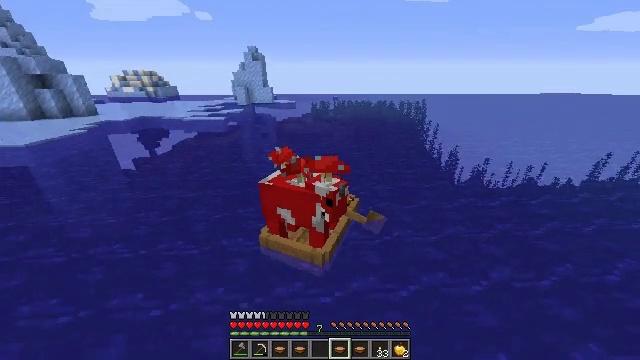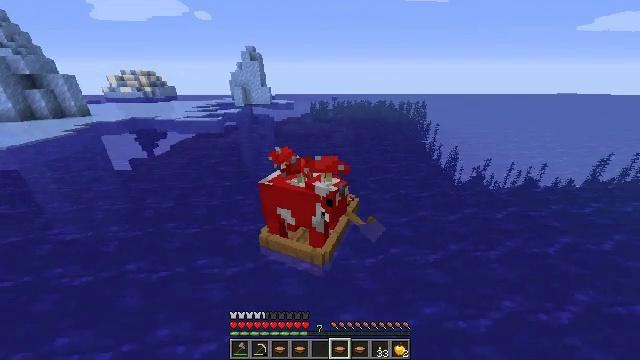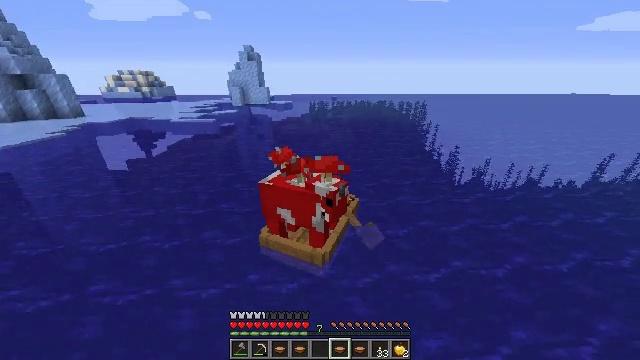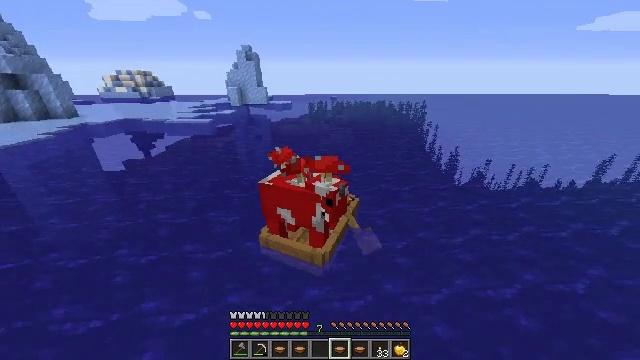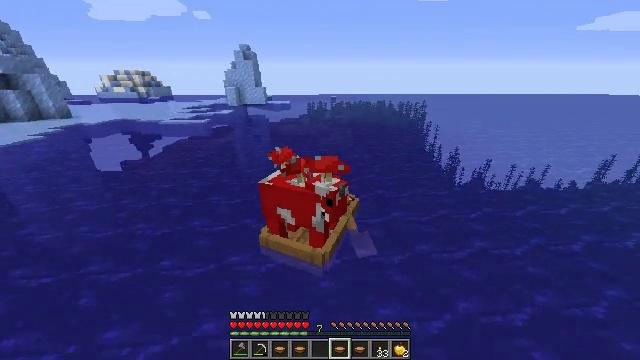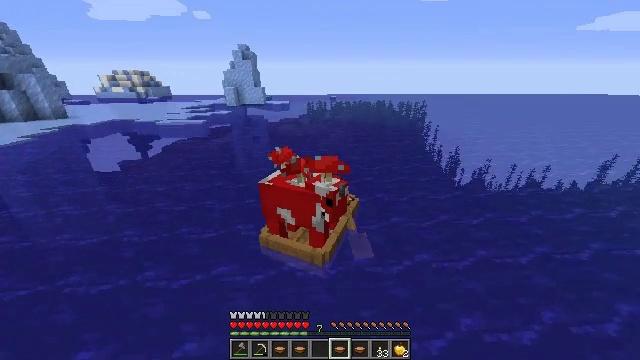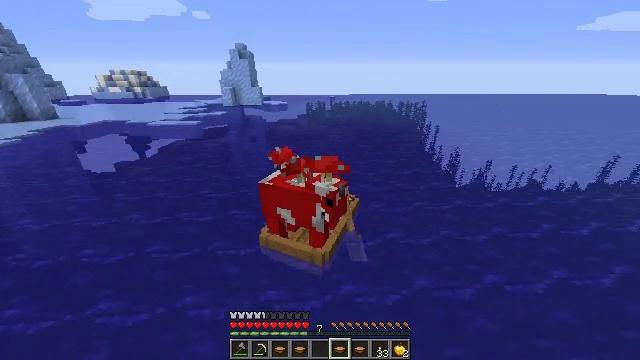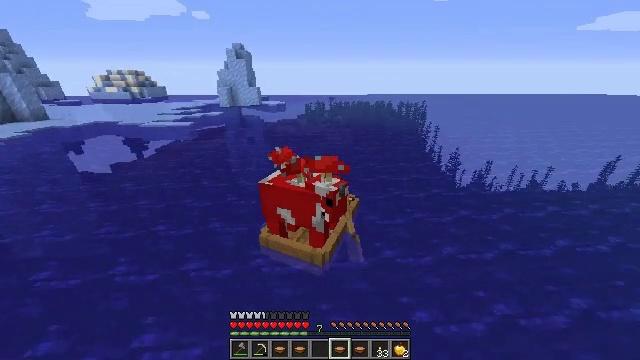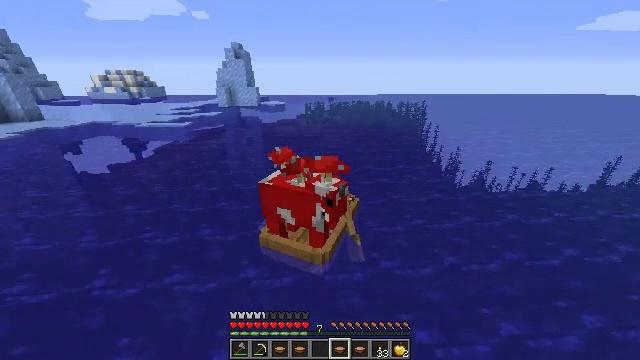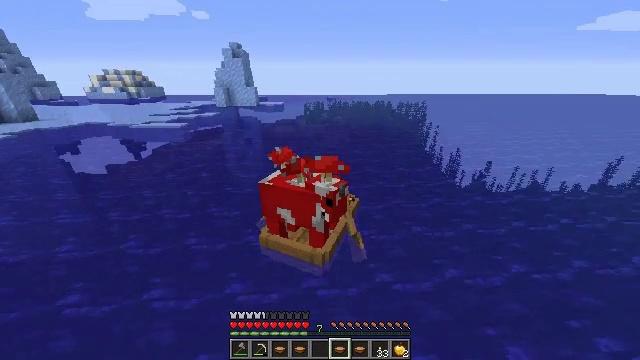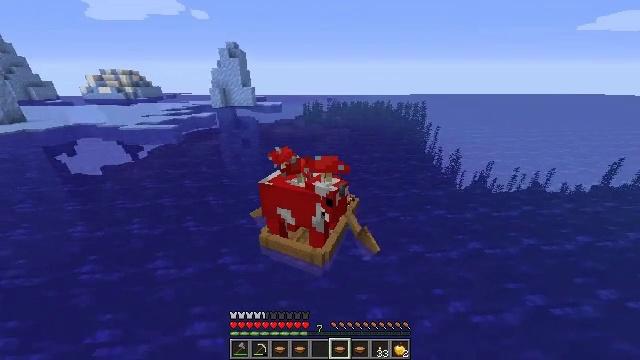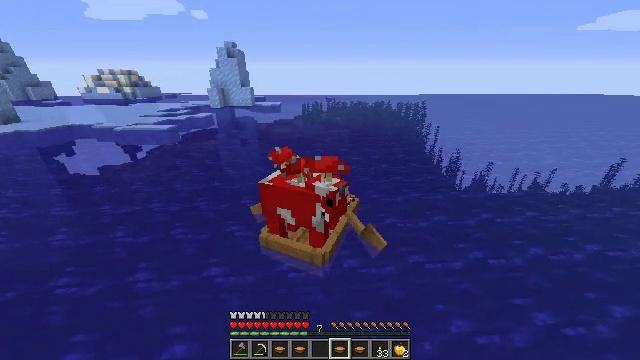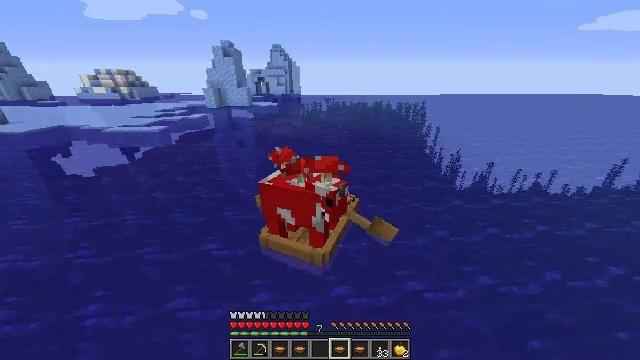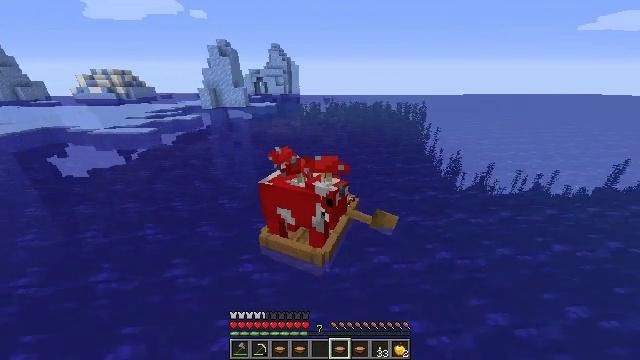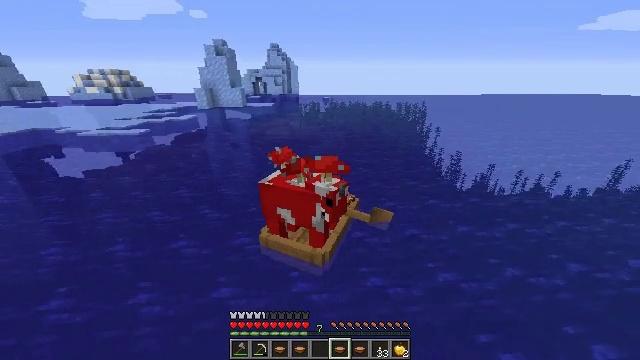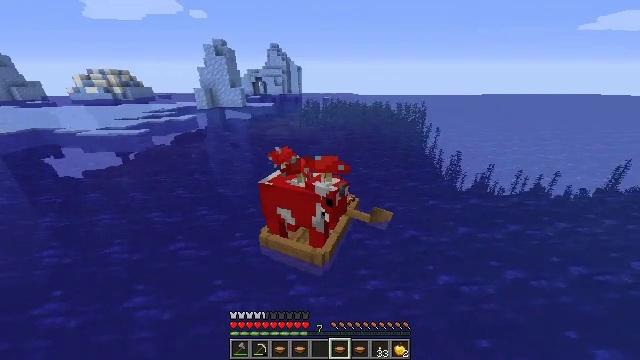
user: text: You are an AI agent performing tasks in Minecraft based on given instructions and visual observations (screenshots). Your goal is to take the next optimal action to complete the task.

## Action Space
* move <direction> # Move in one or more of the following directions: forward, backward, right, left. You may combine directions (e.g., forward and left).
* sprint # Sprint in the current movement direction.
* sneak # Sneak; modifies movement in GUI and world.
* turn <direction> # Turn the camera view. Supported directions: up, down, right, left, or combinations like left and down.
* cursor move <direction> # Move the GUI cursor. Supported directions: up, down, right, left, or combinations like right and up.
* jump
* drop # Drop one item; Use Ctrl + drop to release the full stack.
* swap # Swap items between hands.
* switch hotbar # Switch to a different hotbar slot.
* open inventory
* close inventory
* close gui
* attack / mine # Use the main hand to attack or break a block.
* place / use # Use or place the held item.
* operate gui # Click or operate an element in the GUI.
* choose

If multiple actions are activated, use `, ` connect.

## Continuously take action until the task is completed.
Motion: motion action
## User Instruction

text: Drop a mushroom stew.
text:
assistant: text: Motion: move forward, sprint
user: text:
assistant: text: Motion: move forward, sprint
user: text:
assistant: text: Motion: move forward, sprint
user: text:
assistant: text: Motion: move forward, sprint
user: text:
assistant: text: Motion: move forward, sprint
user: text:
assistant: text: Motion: move forward, sprint
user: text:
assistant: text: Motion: move forward, sprint
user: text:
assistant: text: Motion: move forward, sprint
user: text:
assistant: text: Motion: move forward, sprint
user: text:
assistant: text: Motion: move forward, sprint
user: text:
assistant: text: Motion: move forward, sprint
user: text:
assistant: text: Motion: move forward, sprint
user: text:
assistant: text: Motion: move forward, sprint
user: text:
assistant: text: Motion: move forward, sprint
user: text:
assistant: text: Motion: move forward, sprint
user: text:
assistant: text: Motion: move forward, sprint
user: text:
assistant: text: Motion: move forward, sprint
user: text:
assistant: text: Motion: move forward, sprint
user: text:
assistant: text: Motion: move forward, sprint
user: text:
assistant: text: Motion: move forward, sprint
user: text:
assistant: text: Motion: move forward, sprint
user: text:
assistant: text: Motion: move forward, sprint
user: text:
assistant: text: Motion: move forward, sprint
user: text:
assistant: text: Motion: move forward, sprint
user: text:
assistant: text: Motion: move forward, sprint
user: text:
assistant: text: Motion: move forward, sprint
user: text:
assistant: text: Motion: move forward, sprint
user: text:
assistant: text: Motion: move forward, sprint
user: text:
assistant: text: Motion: move forward, sprint
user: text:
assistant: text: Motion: move forward, sprint